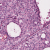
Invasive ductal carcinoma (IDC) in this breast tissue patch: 0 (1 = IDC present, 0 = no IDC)